Field crop: maize
Growth stage: 2
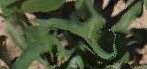
Species: maize